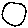
Label: circle